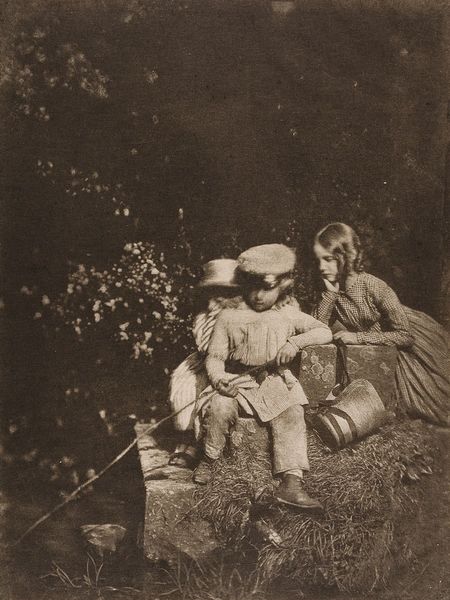
Titel: The Minnow Pool
Künstler: David Octavius Hill
Standort: Hamburg
Institution: Museum für Kunst und Gewerbe Hamburg
Schlagwörter: teich, gesten, gruppenportrait, figur, kopfbedeckung, mimik, junge, foto, fotografie, photographie, posen, photo, karton, angeln, fischen, werkzeuge, lichtbild, japanpapier, bildwerke, heliogravur, angewandte und bildende kunst, hessische systematik, mädchen, porträtfotografie, porträtphotographie, gruppenporträt, angelgerät, fischereigerät, fischfanggerät, heliogravüre, photogravüre, fotogravüre, tümpel